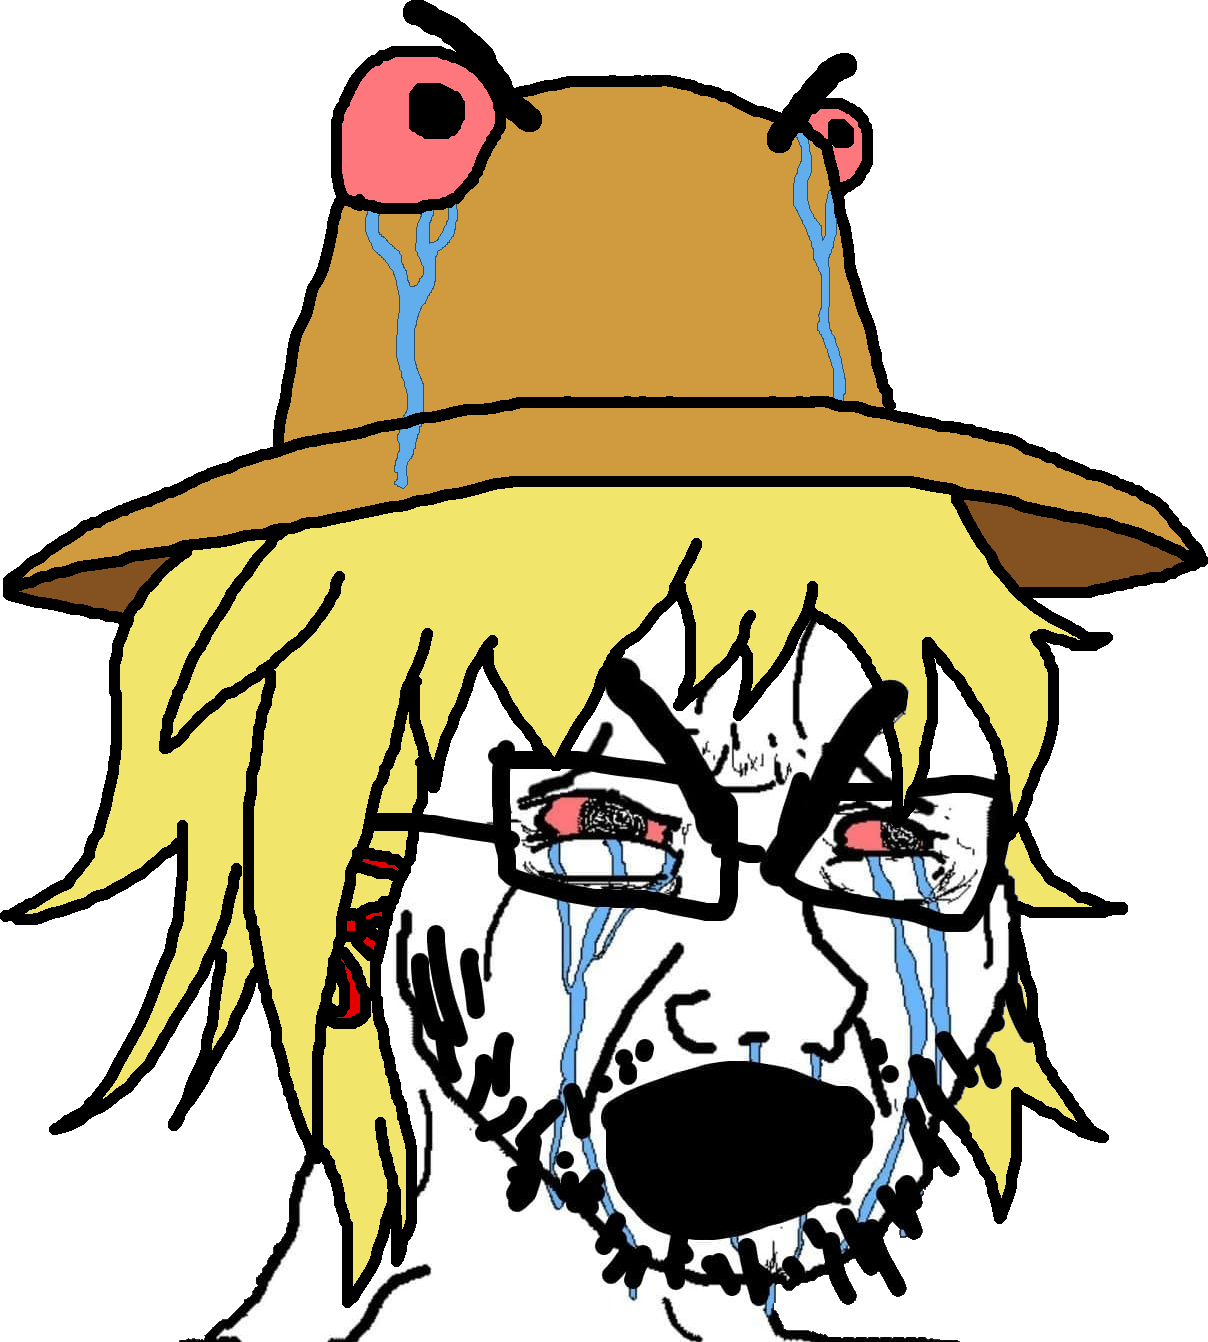
Label: 5_Soyjak